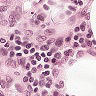
Metastatic tissue present: no